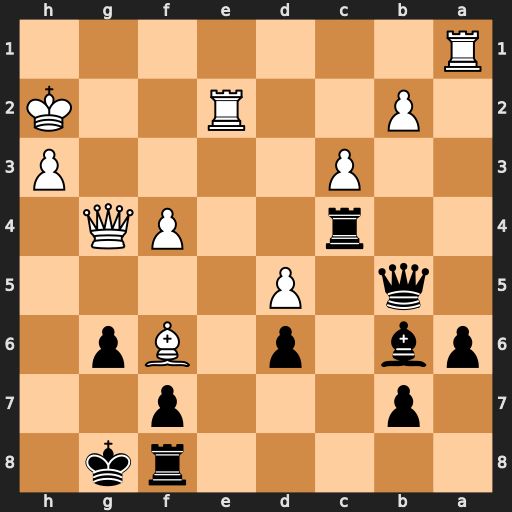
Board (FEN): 5rk1/1p3p2/pb1p1Bp1/1q1P4/2r2PQ1/2P4P/1P2R2K/R7
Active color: b
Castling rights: -
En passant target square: -
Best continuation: Rxf4 Qxf4 Qxe2+